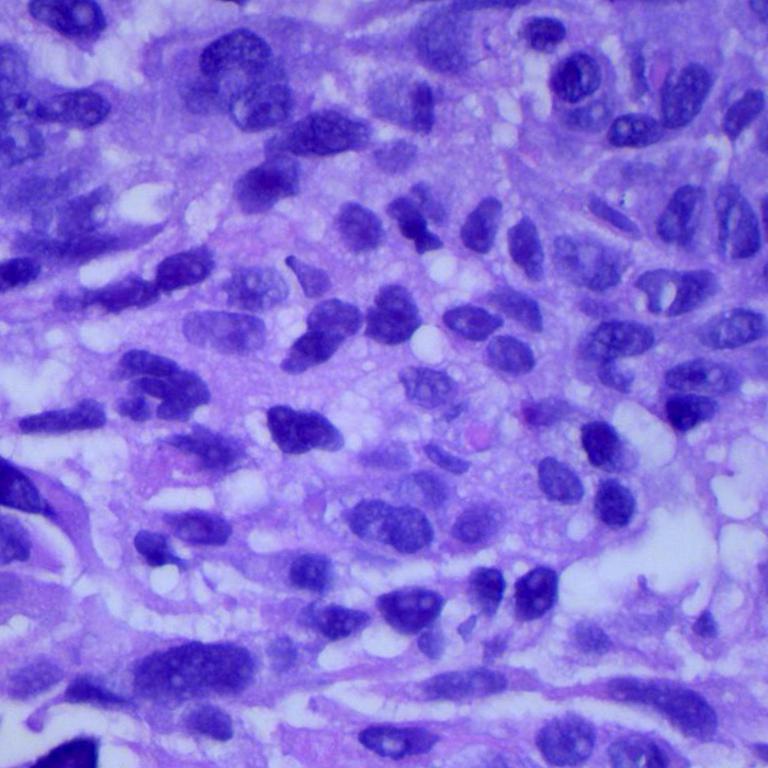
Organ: lung
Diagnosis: squamous carcinomas